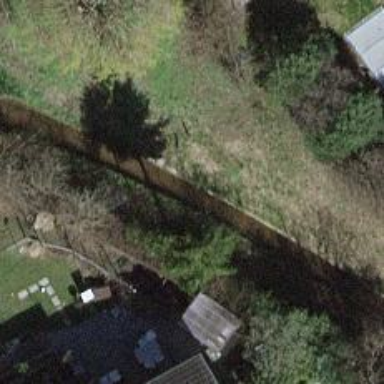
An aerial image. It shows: Drain that serves as waterway.